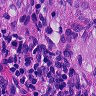
Metastatic tissue present: yes